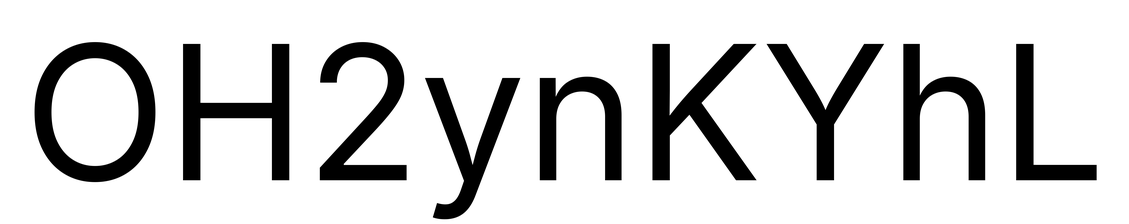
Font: Inter_Regular